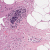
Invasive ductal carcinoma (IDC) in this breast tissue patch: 0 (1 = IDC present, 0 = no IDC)